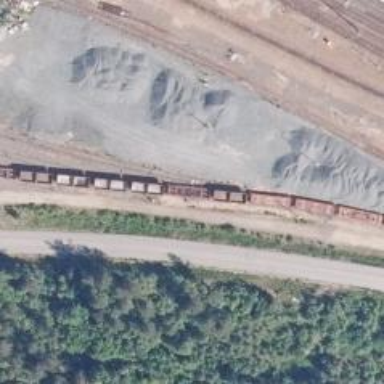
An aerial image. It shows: Rail spur service.